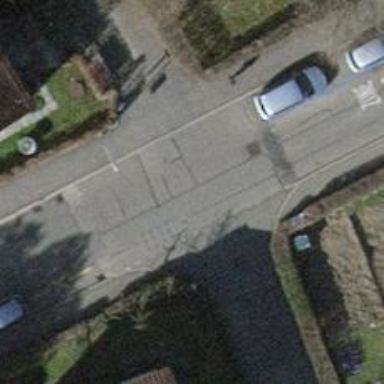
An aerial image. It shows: Asphalt road designated as living street.